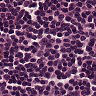
Metastatic tissue present: no